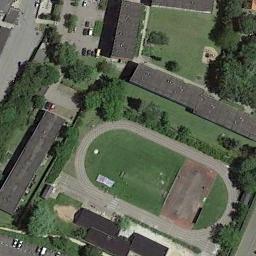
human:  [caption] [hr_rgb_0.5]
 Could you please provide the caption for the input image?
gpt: The ground track field is surrounded by some trees and buildings .

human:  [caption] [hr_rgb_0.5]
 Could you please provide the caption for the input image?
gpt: A track and field is built in the middle of a residential area, Surrounded by a lot of vegetation .

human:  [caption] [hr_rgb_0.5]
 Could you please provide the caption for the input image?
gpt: Several cars were parked near the track .

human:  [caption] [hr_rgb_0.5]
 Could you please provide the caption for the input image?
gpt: Lots of buildings are near the ground track field .

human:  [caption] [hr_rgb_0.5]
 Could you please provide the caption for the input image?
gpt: There are some black buildings around the ground track field with a gray track .